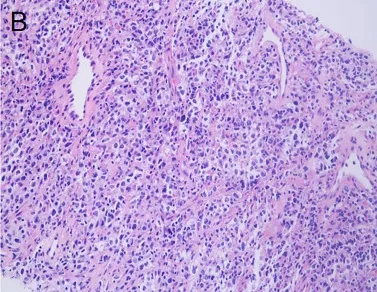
Puncture specimen obtained through ultrasound-guided puncture and histopathologic images showing cells with pleomorphism. (B) Pathological images taken with an optical microscope at 400x magnification (right cervical lymph node, obtained from the Department of Pathology at Hangzhou Red Cross Hospital).
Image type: pathology (h&e)